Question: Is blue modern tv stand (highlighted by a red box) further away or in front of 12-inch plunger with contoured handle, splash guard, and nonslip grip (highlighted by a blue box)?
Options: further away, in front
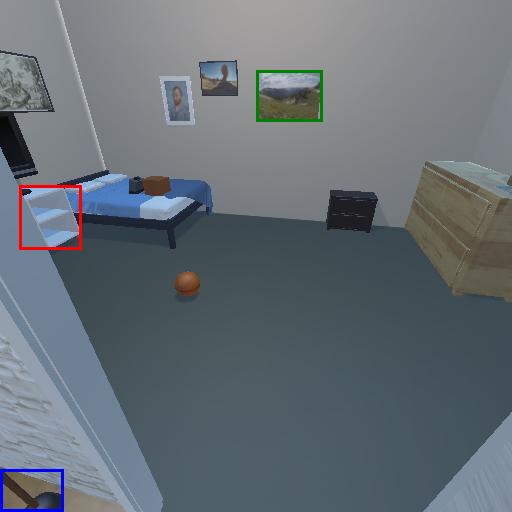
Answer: further away